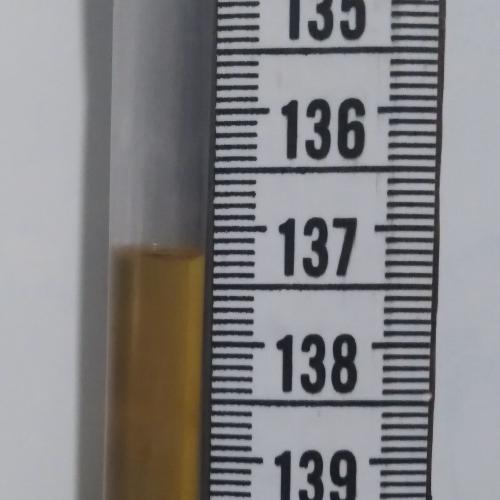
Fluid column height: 137.2 cm